Field crop: maize
Growth stage: 2
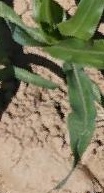
Species: maize